Field crop: maize
Growth stage: 2
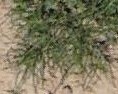
Species: salsola